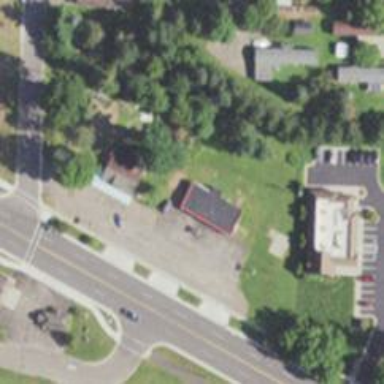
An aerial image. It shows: Convenience shop.